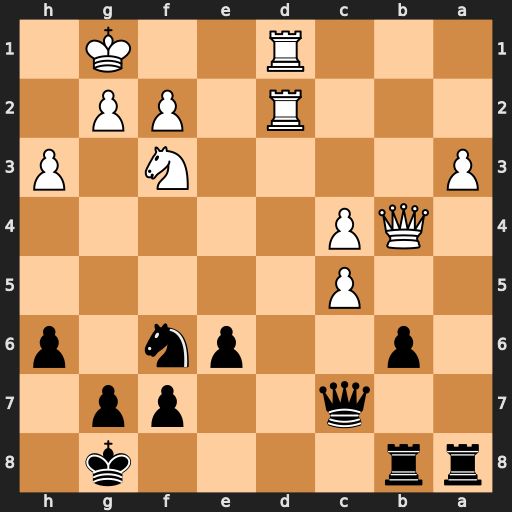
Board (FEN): rr4k1/2q2pp1/1p2pn1p/2P5/1QP5/P4N1P/3R1PP1/3R2K1
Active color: b
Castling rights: -
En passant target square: -
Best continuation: bxc5 Qc3 Ne4 Qe5 Qxe5